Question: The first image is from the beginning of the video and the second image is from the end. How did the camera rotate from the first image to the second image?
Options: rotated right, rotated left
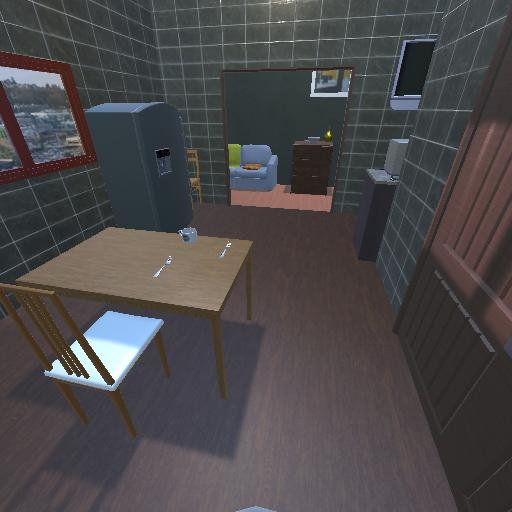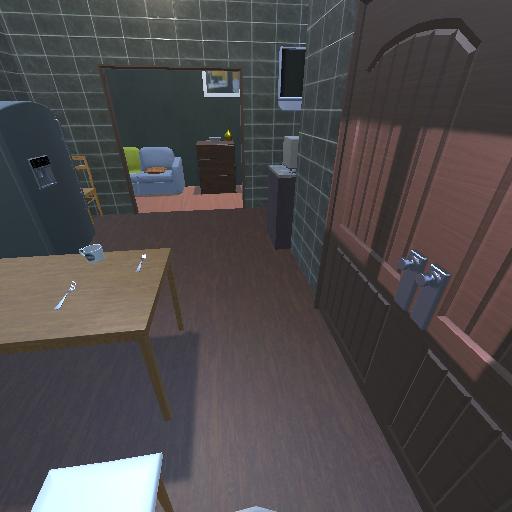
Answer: rotated right